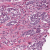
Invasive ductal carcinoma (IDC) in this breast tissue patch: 1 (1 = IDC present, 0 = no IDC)